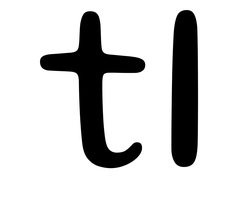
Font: Gluten_Light